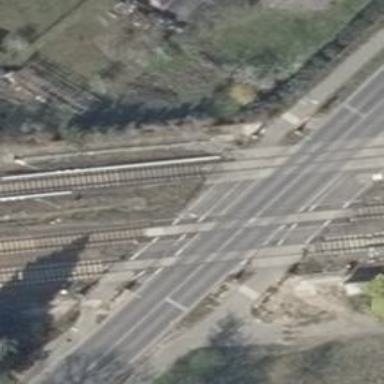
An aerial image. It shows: Railway crossing.